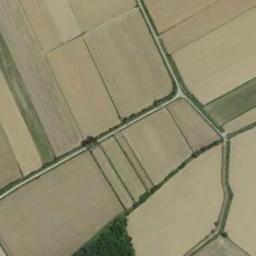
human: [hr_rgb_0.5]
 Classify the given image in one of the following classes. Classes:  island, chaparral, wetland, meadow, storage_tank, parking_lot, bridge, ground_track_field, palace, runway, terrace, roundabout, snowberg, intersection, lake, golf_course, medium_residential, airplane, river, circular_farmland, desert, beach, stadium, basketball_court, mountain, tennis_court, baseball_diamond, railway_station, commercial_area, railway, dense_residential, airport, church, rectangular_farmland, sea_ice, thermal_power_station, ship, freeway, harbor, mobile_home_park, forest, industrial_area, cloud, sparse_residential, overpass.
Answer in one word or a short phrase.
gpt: rectangular_farmland